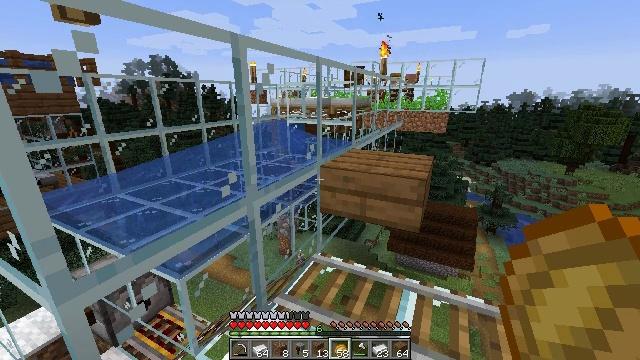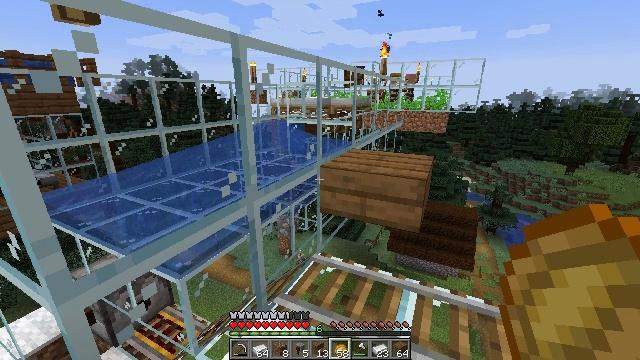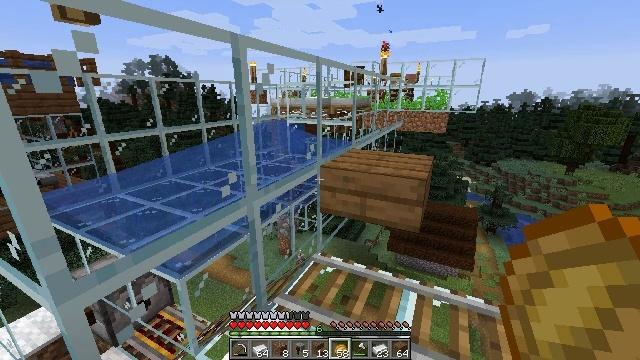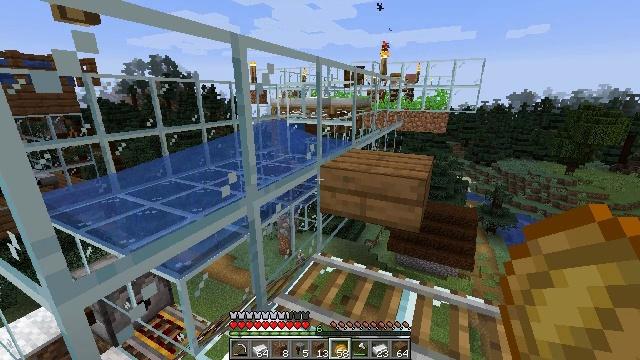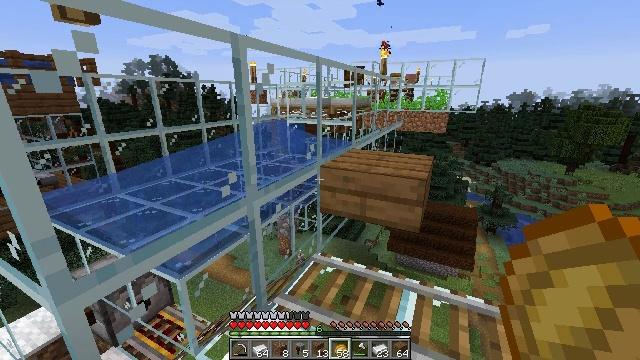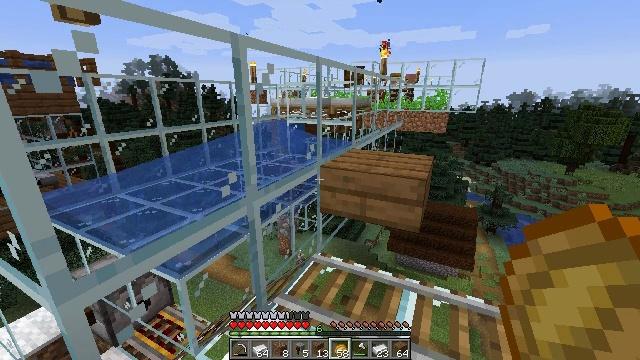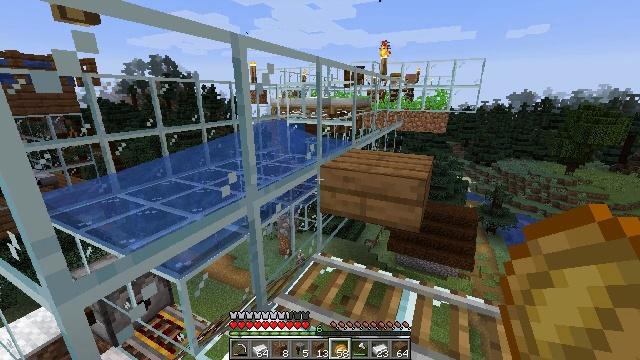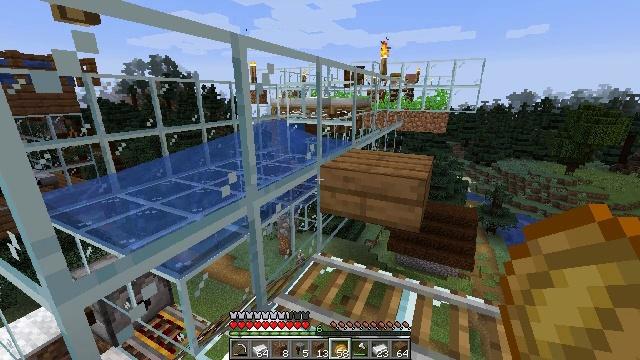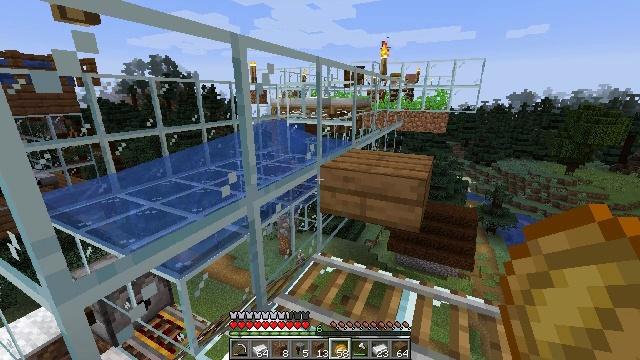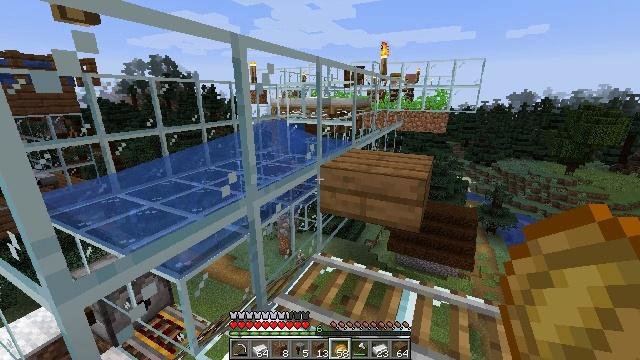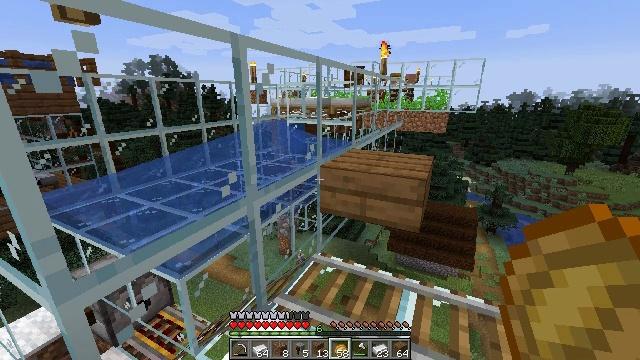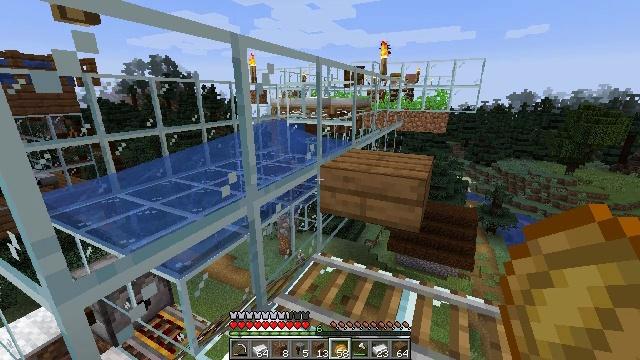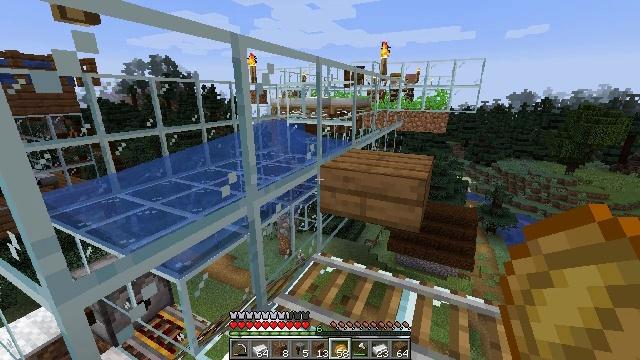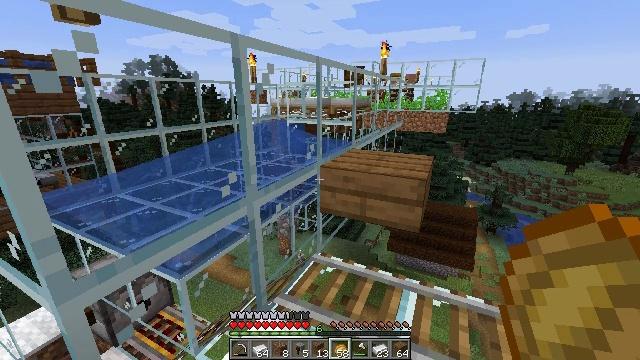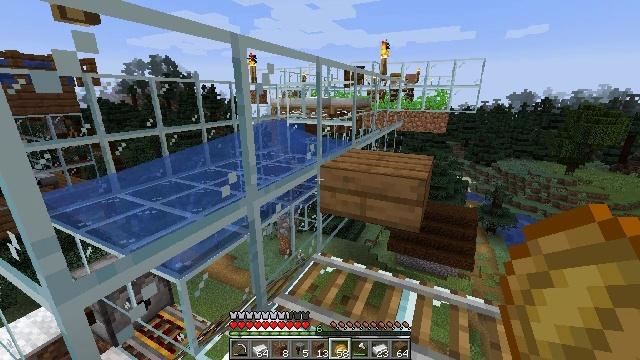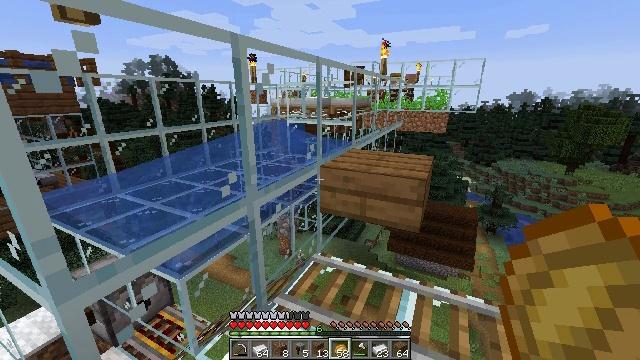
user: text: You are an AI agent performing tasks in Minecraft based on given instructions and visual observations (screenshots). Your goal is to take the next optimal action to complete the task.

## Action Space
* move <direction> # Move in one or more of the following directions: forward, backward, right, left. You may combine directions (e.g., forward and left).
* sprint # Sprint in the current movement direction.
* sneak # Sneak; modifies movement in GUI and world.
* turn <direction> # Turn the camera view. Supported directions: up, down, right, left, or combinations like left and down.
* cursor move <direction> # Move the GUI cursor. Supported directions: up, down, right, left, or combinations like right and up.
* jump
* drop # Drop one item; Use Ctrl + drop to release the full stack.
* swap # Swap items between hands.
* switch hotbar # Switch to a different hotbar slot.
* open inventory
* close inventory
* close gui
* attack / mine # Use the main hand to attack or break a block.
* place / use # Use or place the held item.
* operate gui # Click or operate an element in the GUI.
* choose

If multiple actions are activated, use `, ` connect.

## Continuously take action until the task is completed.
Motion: motion action
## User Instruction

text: Mine the smithing table.
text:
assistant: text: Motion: no_op
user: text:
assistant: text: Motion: no_op
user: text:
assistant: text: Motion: no_op
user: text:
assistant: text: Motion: no_op
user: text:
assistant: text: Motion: no_op
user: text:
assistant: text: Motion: no_op
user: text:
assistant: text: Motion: no_op
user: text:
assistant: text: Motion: no_op
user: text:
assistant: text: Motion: no_op
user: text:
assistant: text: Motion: no_op
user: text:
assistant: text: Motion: no_op
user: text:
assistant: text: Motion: no_op
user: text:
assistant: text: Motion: no_op
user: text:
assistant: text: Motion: no_op
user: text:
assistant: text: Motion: no_op
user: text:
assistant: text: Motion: no_op
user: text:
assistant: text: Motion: no_op
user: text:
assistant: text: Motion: no_op
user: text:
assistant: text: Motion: no_op
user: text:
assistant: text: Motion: no_op
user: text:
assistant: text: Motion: no_op
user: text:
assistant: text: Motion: no_op
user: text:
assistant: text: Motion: no_op
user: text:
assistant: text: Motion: no_op
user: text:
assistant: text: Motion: no_op
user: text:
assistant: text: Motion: no_op
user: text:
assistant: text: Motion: no_op
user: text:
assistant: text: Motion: no_op
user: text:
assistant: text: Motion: no_op
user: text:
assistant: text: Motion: no_op